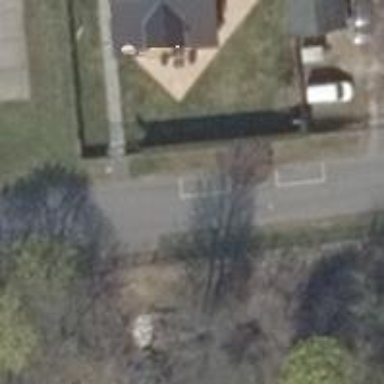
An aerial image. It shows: Traffic calming feature called choker.